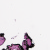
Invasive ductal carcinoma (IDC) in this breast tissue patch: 0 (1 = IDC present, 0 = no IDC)